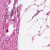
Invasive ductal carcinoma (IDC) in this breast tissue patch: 0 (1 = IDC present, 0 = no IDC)